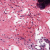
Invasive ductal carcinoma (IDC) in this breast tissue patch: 0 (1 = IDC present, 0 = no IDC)